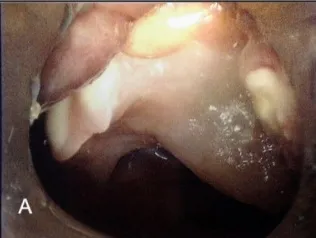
Rigid pharyngo-laryngoscopy in a patient with complete blockage of the larynx with denture. The denture plate completely covering the supraglottis with no view of the vocal cords (A).
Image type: endoscopy (airway_endoscopy)